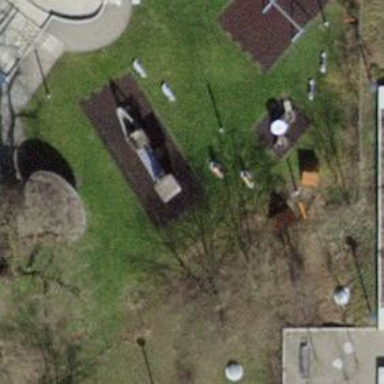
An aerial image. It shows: Playground structure designed with ship theme.